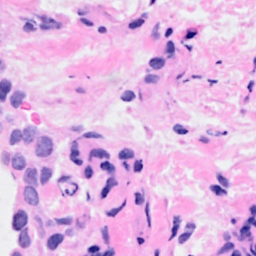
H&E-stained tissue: Breast